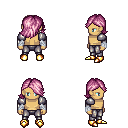
a pixel art fantasy rpg character, male body template, human, tanned skin, steel arm armor, metal pants, pink swoop hairstyle, white cloth bandages, gold boots, four views (front, back, left, right), 2x2 character sprite sheet, small pixel art, hard edges, no anti-aliasing